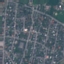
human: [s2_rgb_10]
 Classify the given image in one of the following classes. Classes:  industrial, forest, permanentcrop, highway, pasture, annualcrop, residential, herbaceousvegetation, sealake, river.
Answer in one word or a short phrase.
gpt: Residential